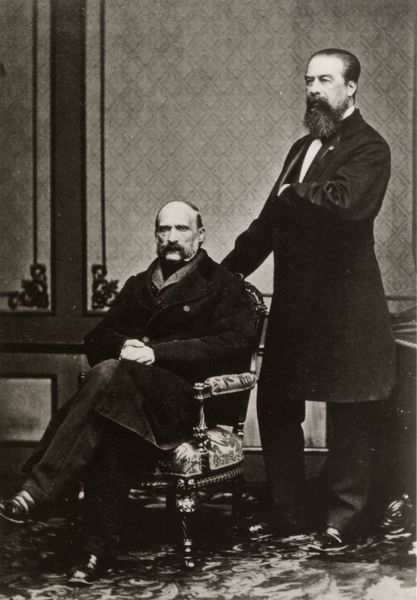
Titel: Doppelporträt des Photographen Anton Martin und des Optikers Friedrich von Voigtländer, Wien
Künstler: Österreichischer Photograph
Standort: Köln
Institution: Agfa Photo-Historama
Schlagwörter: dunkel, hand, kopf, mann, weiß, sitzen, grau, hintergrund, männer, raum, schwarz, stuhl, tisch, zimmer, muster, ornament, teppich, anzug, bart, bärte, hemd, schnurrbart, wand, arme, augen, gesicht, halten, kragen, rahmen, samt, stehen, vollbart, bildnis, gelehrte, hände, portrait, porträt, rückenlehne, boden, haare, interieur, mantel, sessel, sitzend, stehend, paar, vater, armlehne, leiste, lehne, schuhe, hosen, rand, sepia, thron, frack, polster, tapete, zwei männer, ernst, glatze, halstuch, aufrecht, dekor, teppichboden, kammer, fliege, schnauzer, foto, fotografie, photographie, schwarz-weiß, jacken, photo, schnörkel, hans, wichtig, büro, lackschuhe, fotographie, sohn, vertäfelung, freunde, stizen, täfelung, partner, jacketts, saalsalon, staatstragen, #dekor